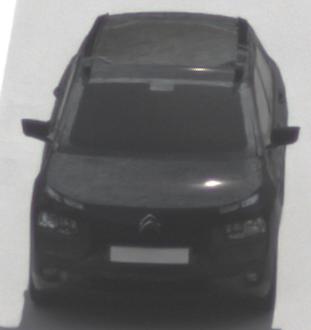
Make: Citroen
Model: C4 Cactus PureTech 75
Detailed model: C4 Cactus
Model produced from: 2014/09
Model produced until: 2015/03
Doors: 5
Color: black
Road condition: dry road
Daytime: morning or afternoon
Contrast: low contrast